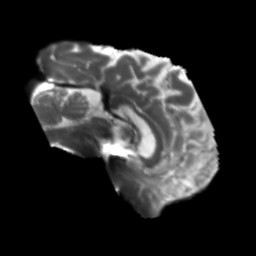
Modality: T2w
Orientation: sagittal
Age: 55
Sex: male
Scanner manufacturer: siemens
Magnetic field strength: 3 T
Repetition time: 5.25 s
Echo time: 0.08 s